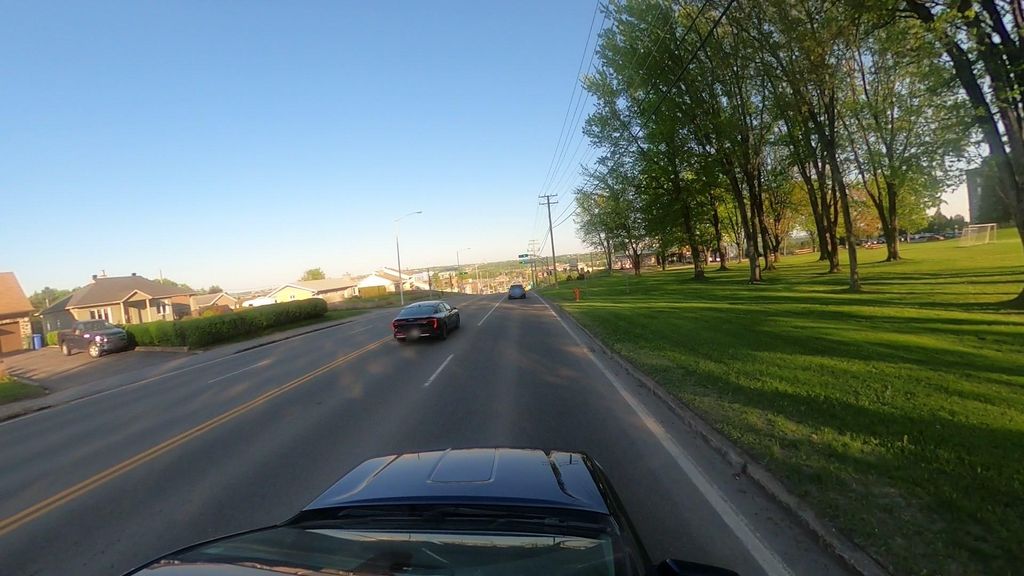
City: quebec_city